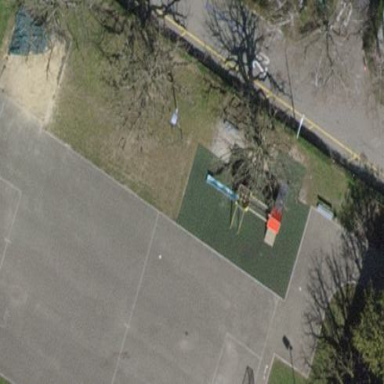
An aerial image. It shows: Playground area for leisure activities on the land.